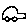
Label: car